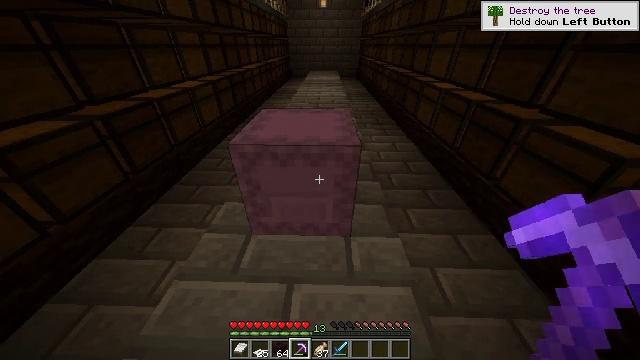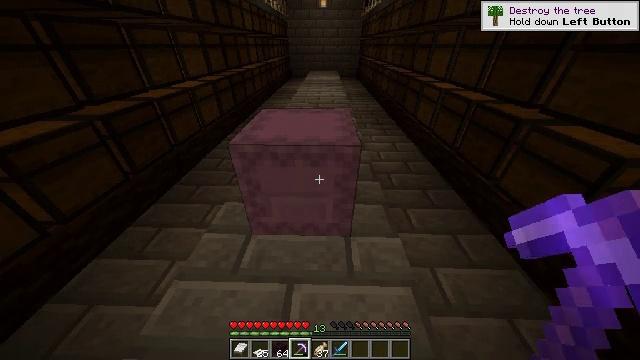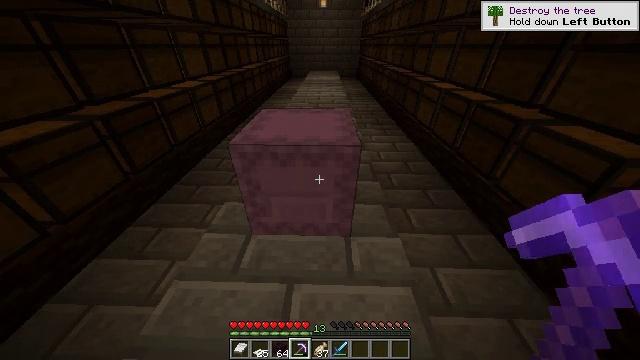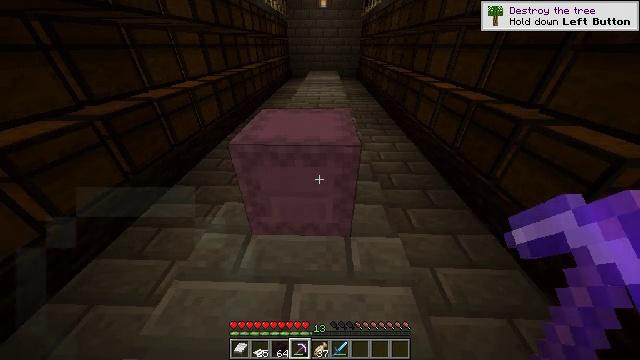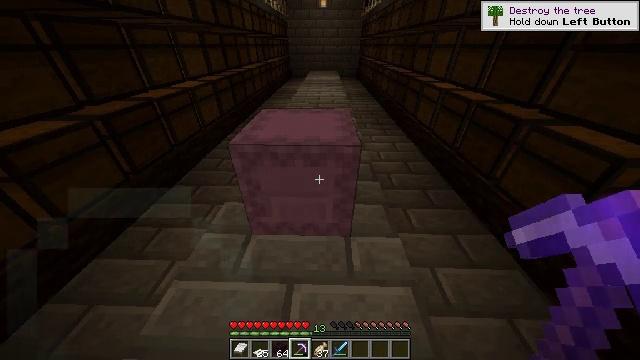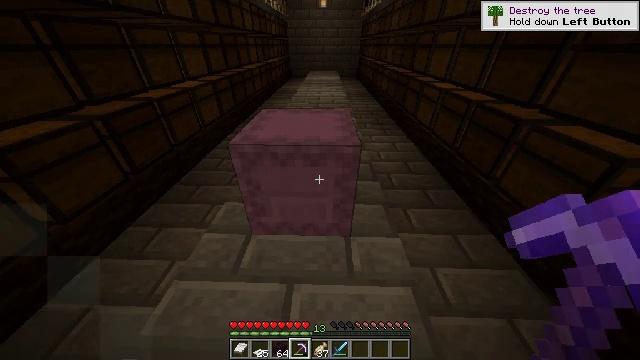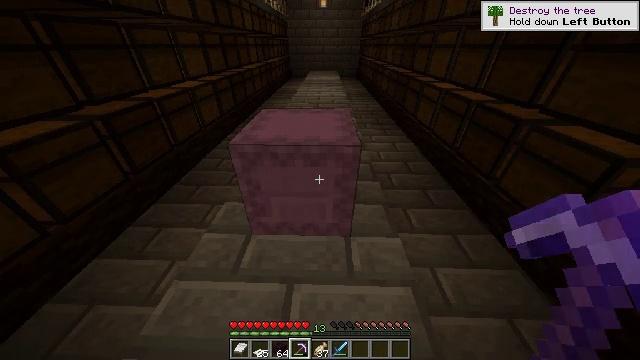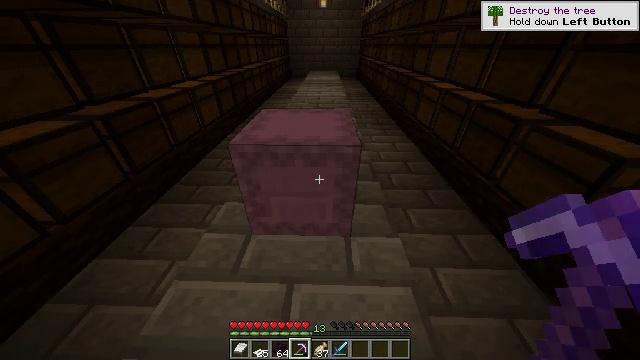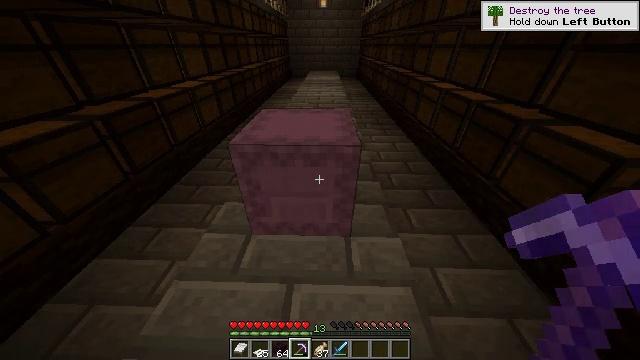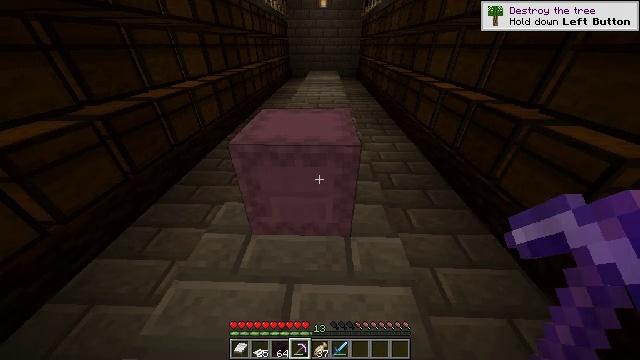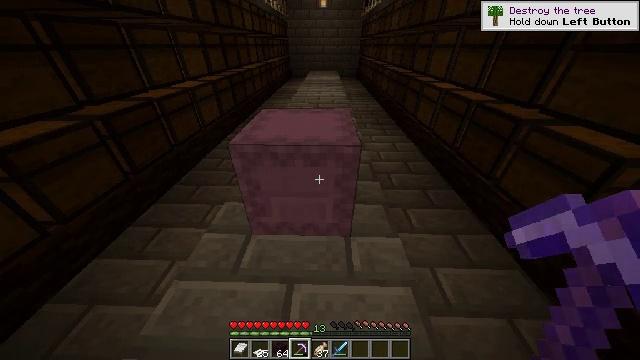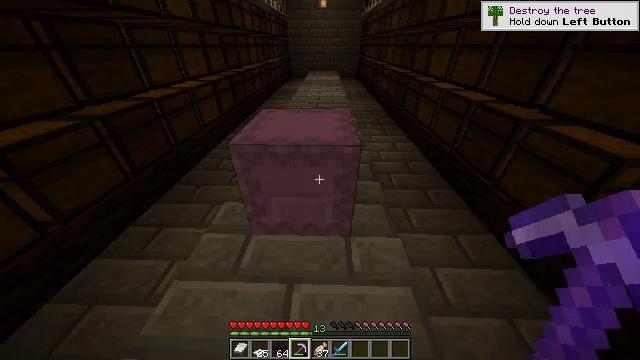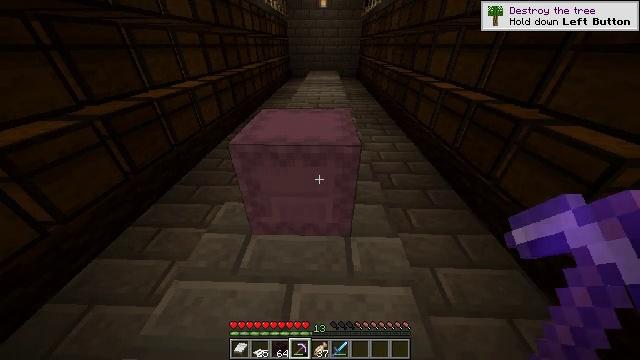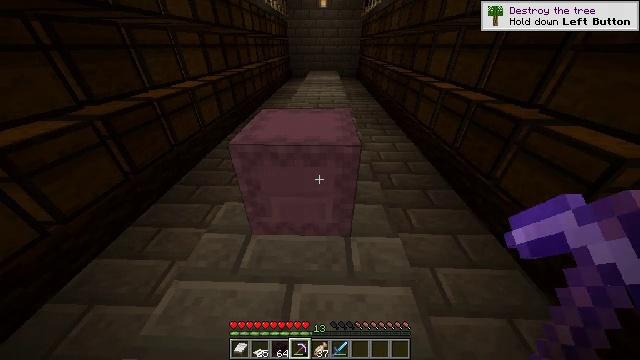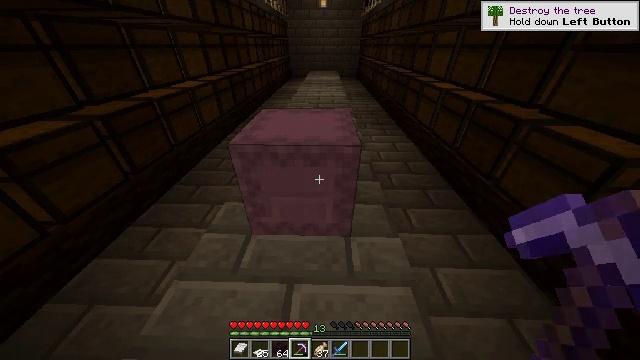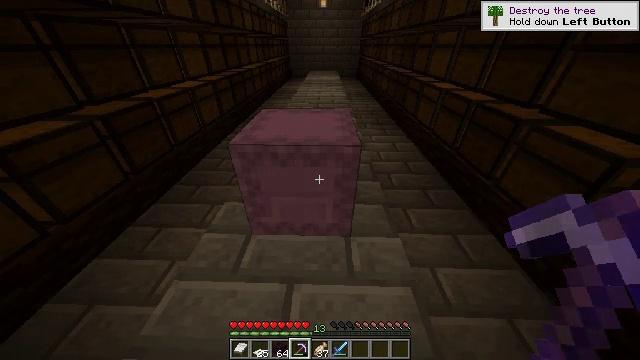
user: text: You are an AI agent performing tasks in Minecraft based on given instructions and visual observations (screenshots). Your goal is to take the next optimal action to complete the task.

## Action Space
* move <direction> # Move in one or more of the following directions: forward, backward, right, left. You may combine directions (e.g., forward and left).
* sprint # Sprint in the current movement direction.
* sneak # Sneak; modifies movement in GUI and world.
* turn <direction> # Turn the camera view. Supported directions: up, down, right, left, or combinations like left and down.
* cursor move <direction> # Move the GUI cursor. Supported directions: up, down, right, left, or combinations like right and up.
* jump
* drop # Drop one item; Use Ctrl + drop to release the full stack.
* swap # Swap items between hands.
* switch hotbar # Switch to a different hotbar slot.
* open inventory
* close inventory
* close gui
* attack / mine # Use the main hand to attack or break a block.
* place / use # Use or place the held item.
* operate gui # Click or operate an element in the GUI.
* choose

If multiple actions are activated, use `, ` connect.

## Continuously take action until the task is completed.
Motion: motion action
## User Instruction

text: Attack the shulker box to pick it up.
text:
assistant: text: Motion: no_op
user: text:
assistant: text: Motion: no_op
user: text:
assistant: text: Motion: no_op
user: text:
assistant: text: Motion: no_op
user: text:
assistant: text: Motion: no_op
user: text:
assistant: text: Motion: no_op
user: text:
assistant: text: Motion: no_op
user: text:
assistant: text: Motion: no_op
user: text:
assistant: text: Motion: no_op
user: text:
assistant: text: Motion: no_op
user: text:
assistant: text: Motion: no_op
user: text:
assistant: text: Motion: no_op
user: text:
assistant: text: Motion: no_op
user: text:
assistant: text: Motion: no_op
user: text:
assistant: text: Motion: no_op
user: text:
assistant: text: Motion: no_op
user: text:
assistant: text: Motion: no_op
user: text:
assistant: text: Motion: no_op
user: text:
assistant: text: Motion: no_op
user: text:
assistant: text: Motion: no_op
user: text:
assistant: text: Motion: no_op
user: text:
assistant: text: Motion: no_op
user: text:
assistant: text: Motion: no_op
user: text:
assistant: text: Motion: no_op
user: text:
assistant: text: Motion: no_op
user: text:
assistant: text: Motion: no_op
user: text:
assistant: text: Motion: no_op
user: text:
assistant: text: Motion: attack / mine
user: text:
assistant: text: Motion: attack / mine
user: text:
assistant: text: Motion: attack / mine